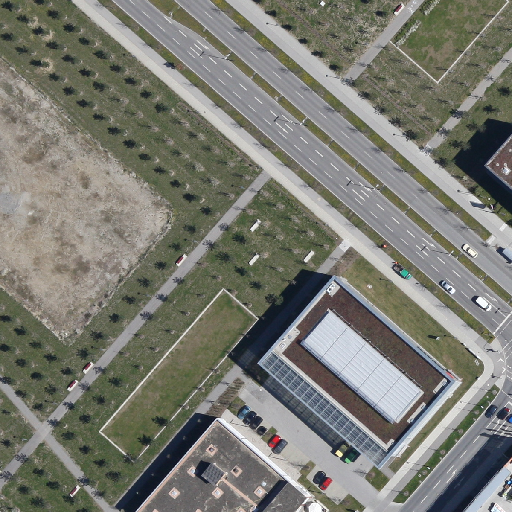
Referring expression: bikeway along with tree